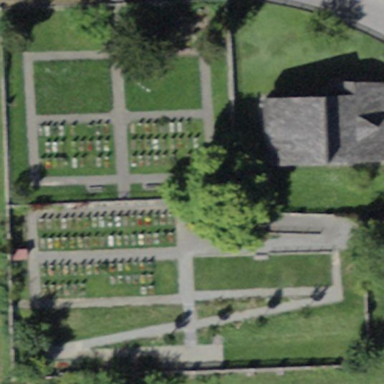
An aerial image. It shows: Cemetery.